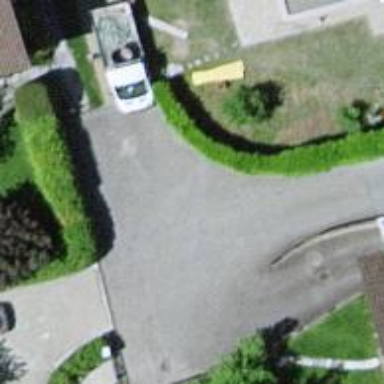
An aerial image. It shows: Residential road.